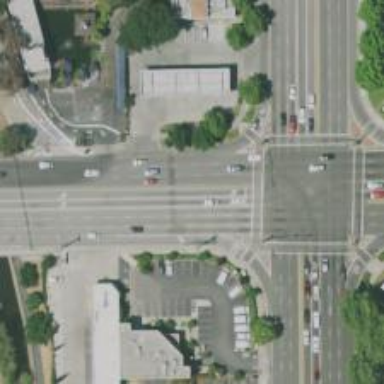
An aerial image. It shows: Solid stop line on the road.